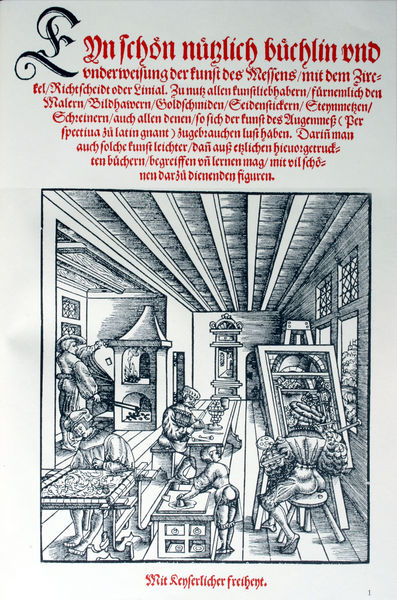
Titel: Eyn schön nützlich büchlin und underweisung der kunst des Messens mit dem Zirckel, Richtscheidt oder Linial - Titelblatt
Künstler: Hieronymus Rodler
Standort: viele Standorte
Institution: Seriendruck
Schlagwörter: baum, dunkel, feuer, gemälde, mann, weiß, menschen, fenster, hell, holz, hut, männer, raum, rücken, schwarz, stuhl, stühle, tisch, tische, tür, zeichnung, zimmer, rot, wand, rahmen, bild, innenraum, gitter, boden, interieur, stoff, decke, kind, renaissance, schön, arbeit, kamin, ofen, holzschnitt, schrift, bilder, papier, perspektive, grafik, graphik, dielen, hocker, schemel, tafel, diele, atelier, maler, staffelei, balken, deutsch, stube, junge, selbstporträt, buch, druck, druckgraphik, schnitt, schwarzweiss, holzstich, stich, titel, künstler, seite, illustration, text, bäcker, holzdecke, kunst, malen, pinsel, buchdruck, buchseite, cover, titelseite, handwerk, werkstatt, büchlein, gotisch, freiheit, mittelalter, holt, emblem, kupferstich, kunsthandwerk, töpfer, altdeutsch, sütterlin, schnitzen, weber, inschriften, zange, druckerei, balkendecke, bauhütte, neuzeit, zirkel, buchillustration, druckschrift, rahme, blasebalg, humanismus, anleitungsbuch, bauhütter, buchdruckerei, buechlin, drucker, handwerkskunst, nützlich, tefel, kapitale, schwazweiss, nützlich büchlein